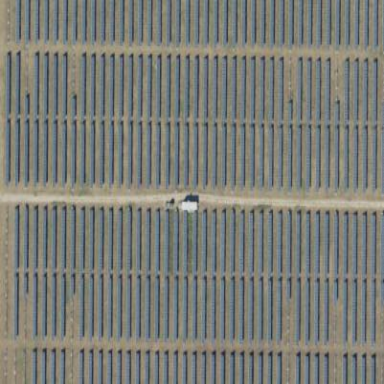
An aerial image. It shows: Solar power generator using photovoltaic panels.